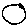
Label: moon